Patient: sex F, age 68
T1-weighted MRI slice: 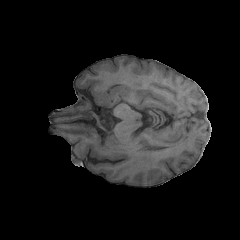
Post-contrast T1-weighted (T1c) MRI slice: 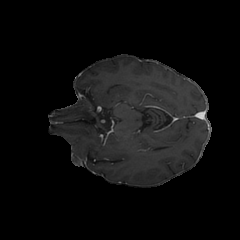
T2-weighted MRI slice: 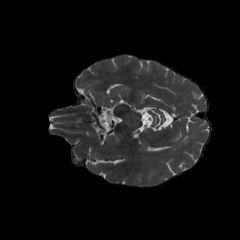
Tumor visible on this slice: no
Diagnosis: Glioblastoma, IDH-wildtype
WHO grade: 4